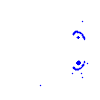
Particle: electron